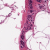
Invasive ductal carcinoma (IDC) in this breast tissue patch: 0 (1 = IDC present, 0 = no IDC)